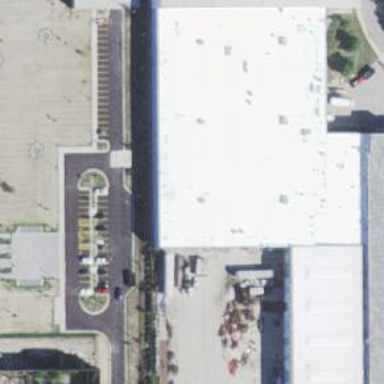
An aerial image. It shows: Industrial building.